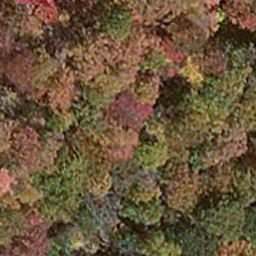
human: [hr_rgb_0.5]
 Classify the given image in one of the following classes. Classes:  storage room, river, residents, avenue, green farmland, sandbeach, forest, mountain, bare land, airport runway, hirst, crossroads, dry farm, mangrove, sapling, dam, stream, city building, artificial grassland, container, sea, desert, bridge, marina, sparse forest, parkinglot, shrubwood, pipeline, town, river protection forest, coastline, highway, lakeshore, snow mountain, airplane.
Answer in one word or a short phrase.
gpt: mangrove